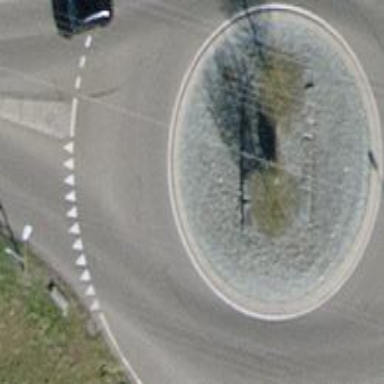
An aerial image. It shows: Tertiary road with asphalt surface leading to roundabout.